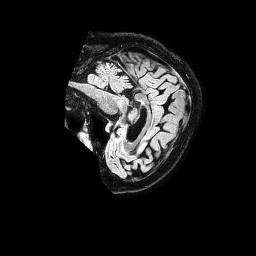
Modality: FLAIR
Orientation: sagittal
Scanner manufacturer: philips
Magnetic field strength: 1.5 T
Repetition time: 4.8 s
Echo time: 0.3 s